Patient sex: F
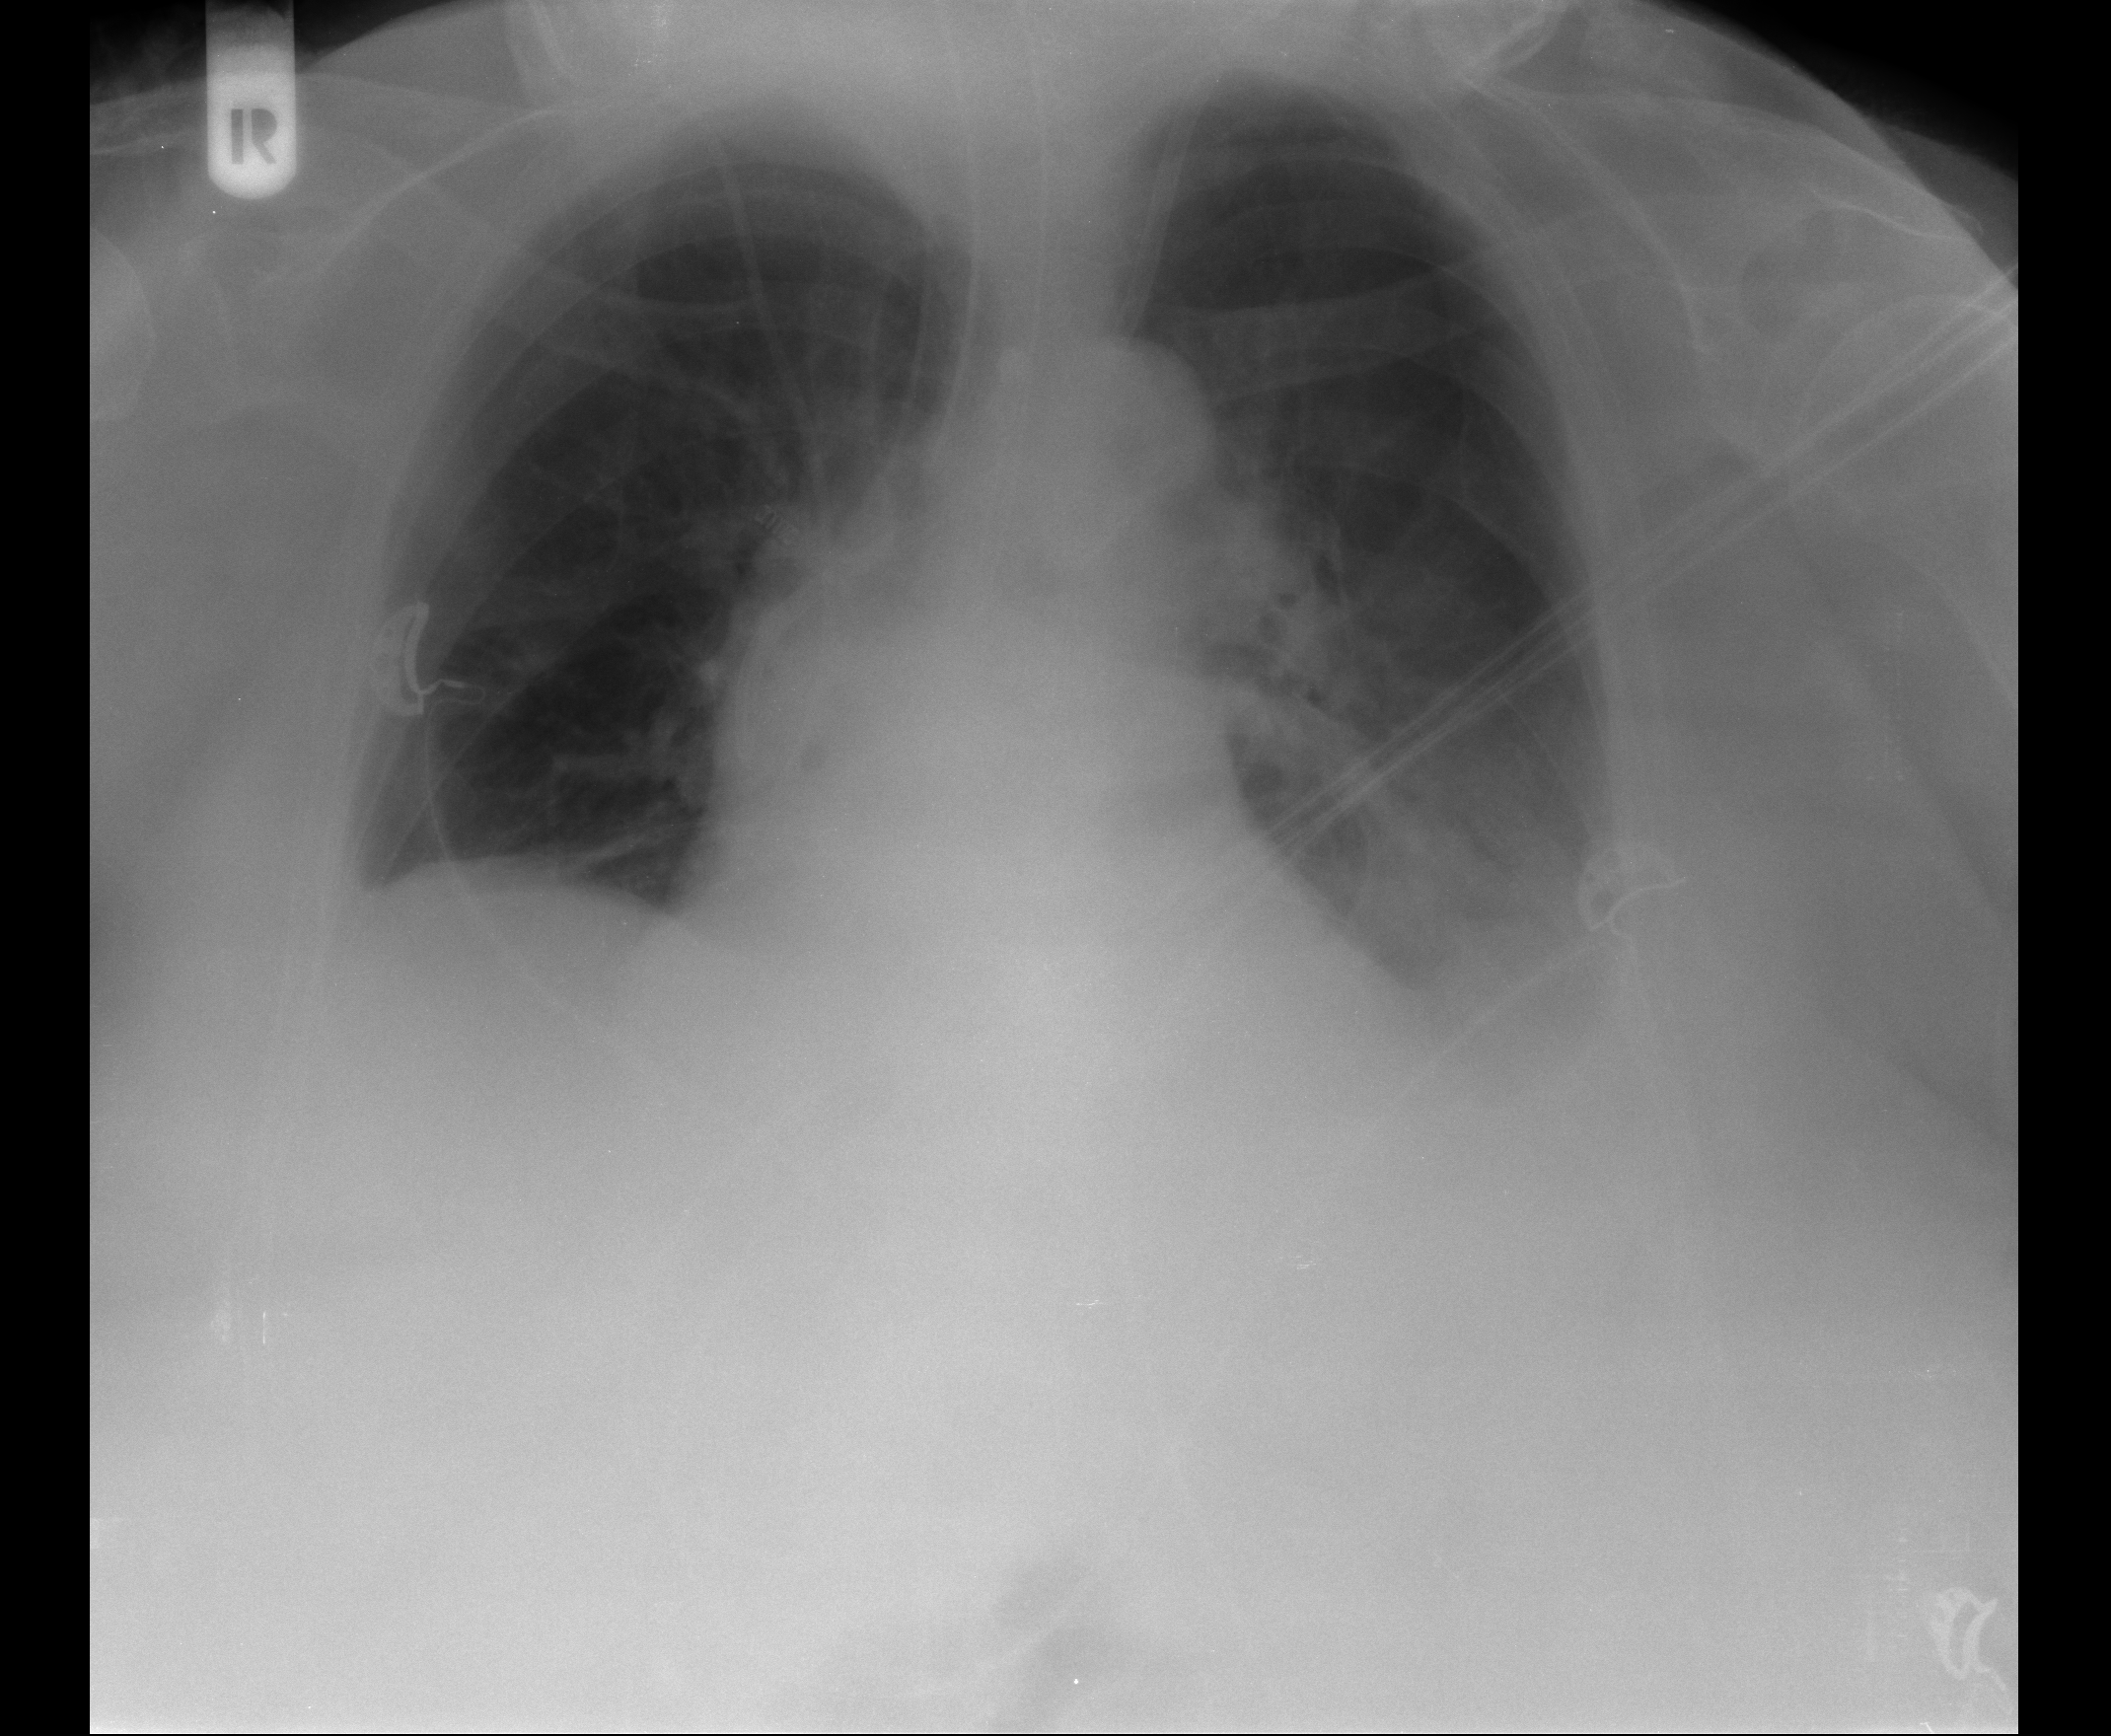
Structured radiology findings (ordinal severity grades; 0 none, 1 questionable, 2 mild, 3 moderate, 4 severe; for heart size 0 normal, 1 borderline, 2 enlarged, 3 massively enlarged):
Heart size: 2
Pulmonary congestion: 2
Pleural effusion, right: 0
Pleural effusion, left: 2
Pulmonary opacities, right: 0
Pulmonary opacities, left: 1
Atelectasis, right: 2
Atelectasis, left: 2